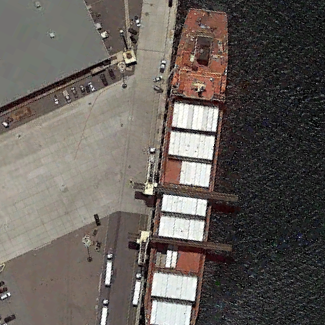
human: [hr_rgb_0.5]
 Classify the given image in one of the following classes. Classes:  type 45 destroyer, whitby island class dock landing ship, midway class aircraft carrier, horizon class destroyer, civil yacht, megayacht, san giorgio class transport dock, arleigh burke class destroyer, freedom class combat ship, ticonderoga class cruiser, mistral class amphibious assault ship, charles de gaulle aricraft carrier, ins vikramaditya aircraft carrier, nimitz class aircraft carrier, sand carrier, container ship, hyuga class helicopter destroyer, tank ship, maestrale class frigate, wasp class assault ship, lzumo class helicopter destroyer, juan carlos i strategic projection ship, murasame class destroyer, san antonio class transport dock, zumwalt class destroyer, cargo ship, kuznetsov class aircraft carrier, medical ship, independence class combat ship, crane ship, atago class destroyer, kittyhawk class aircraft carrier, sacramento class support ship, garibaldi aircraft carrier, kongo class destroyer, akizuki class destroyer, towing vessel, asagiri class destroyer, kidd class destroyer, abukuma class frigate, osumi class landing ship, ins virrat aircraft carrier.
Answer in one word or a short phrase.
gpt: Container ship